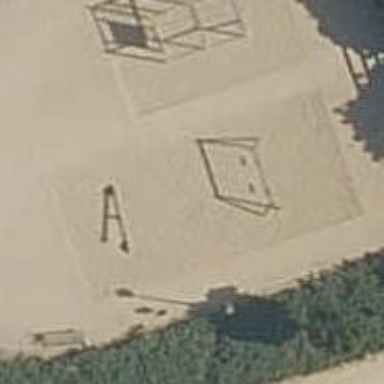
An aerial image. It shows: Playground area for leisure activities on the land.